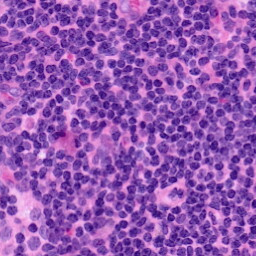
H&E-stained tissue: LymphNode